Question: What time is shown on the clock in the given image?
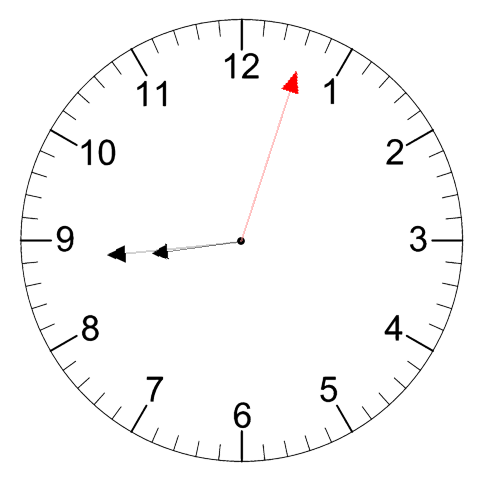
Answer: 08:44:03